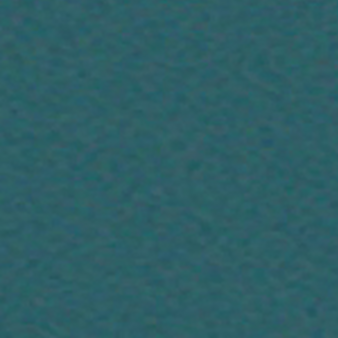
Label: other